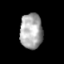
Tissue: skin
Cell type: Endothelial cells
Senescence score: 0.2725
Nuclear area (px): 785
Mean DAPI intensity: 168.813